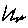
Label: zigzag